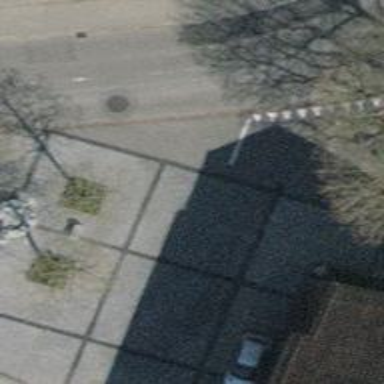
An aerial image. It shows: Residential road with cobblestone surface.